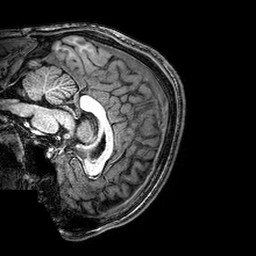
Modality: T1w
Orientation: sagittal
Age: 23
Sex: male